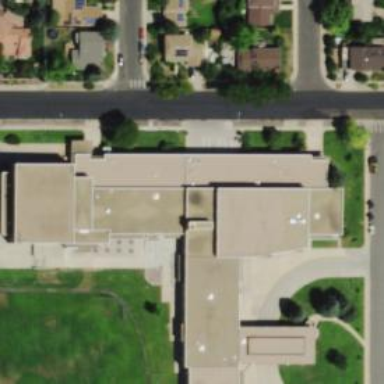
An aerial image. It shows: School.